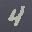
Label: 4